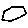
Label: hexagon